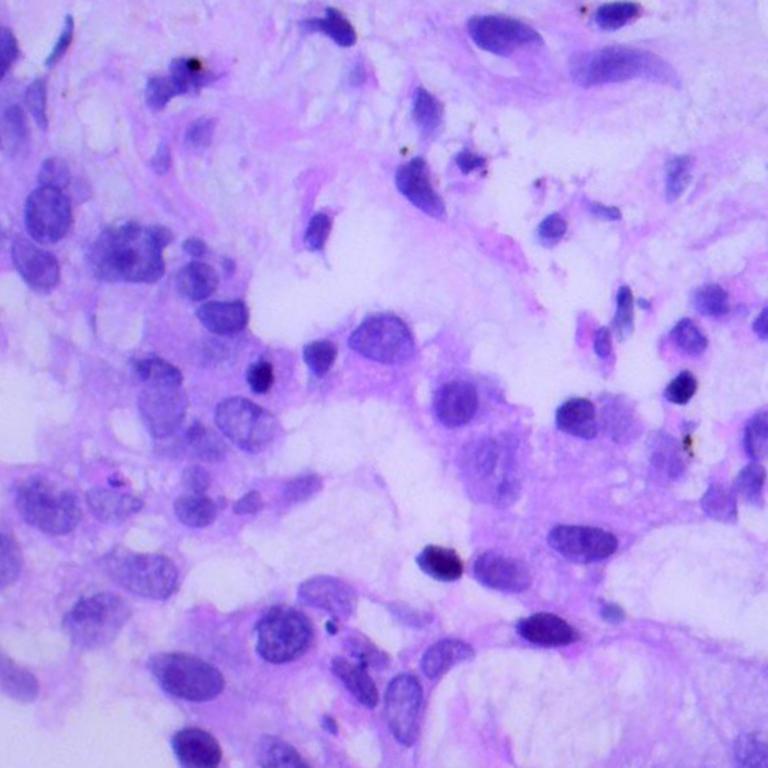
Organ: lung
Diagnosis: adenocarcinomas